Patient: sex M, age 49
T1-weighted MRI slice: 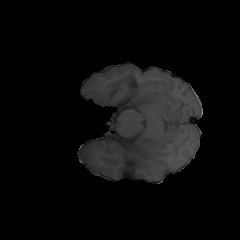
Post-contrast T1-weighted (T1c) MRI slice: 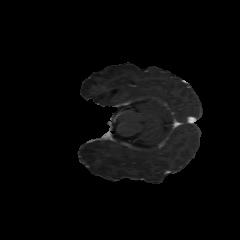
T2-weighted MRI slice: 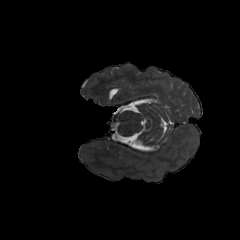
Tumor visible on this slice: no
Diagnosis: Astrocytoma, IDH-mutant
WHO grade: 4